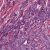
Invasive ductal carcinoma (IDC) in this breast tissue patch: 1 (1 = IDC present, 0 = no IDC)